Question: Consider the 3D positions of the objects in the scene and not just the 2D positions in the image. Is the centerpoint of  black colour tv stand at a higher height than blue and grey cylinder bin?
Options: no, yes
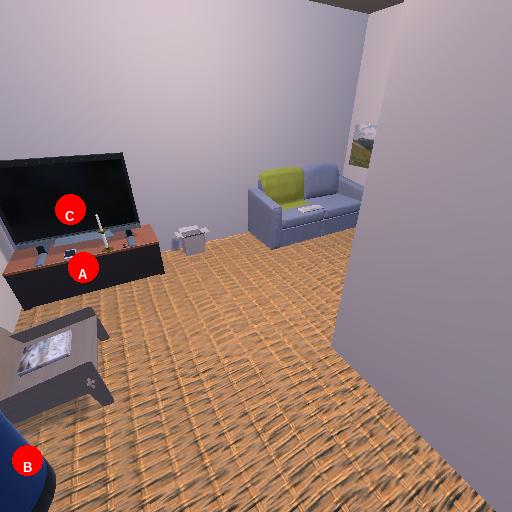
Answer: no